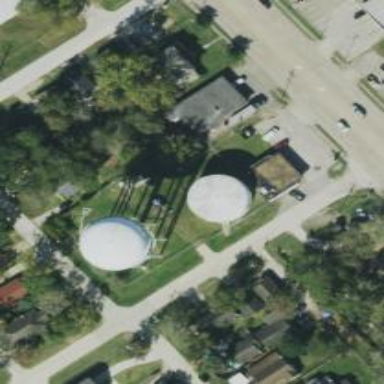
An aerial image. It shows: Water tower that is man-made.